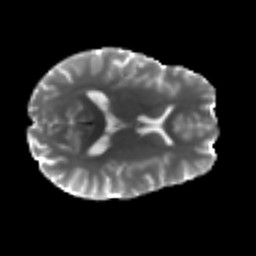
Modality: T2w
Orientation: axial
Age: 29
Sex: female
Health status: ill
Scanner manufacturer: siemens
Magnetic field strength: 3 T
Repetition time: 6.5 s
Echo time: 0.062 s